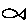
Label: fish